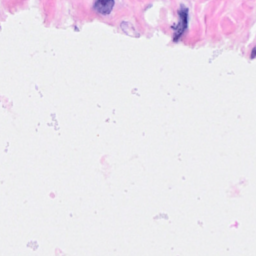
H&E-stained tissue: Breast